Question: I have a number of vaguely rectangular 2D figures that need to be smoothed. A simplified example:
'''
fig, ax1 = plt.subplots(1,1, figsize=(3,3))
xs1 = [-0.25, -0.625, -0.125, -1.25, -1.125, -1.25, 0.875, 1.0, 1.0, 0.5, 1.0, 0.625, -0.25]
ys1 = [1.25, 1.375, 1.5, 1.625, 1.75, 1.875, 1.875, 1.75, 1.625, 1.5, 1.375, 1.25, 1.25]
ax1.plot(xs1, ys1)
ax1.set_ylim(0.5,2.5)
ax1.set_xlim(-2,2) ;
'''

I have tried scipy.interpolate.RectBivariateSpline but that apparently wants data at all the points (e.g. for a heat map), and scipy.interpolate.interp1d but that, reasonably enough, wants to generate a 1d smoothed version.
What is an appropriate method to smooth this?
to revise/explain my goal a little better. I don't need the lines to go through all the points; in fact I'd prefer that they not go through all the points, because there are clear outlier points that "should" be averaged with neighbors, or some similar approach. I've included a crude manual sketch of the start of what I have in mind above.
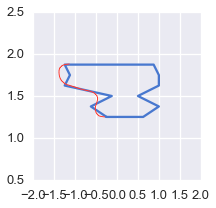
Answer: Chaikin's corner cutting algorithm might be the ideal approach for you. For a given polygon with vertices as P0, P1, ...P(N-1), the corner cutting algorithm will generate 2 new vertices for each line segment defined by P(i) and P(i+1) as
Q(i) = (3/4)P(i) + (1/4)P(i+1)
R(i) = (1/4)P(i) + (3/4)P(i+1)
So, your new polygon will have 2N vertices. You can then apply the corner cutting on the new polygon again and repeatedly until the desired resolution is reached. The result will be a polygon with many vertices but they will look smooth when displayed. It can be proved that the resulting curve produced from this corner cutting approach will converge into a quadratic B-spline curve. The advantage of this approach is that the resulting curve will never over-shoot. The following pictures will give you a better idea about this algorithm (pictures taken from <URL>
Original Polygon

Apply corner cutting once

Apply corner cutting one more time

See this <URL> for more details for Chaikin's corner cutting algorithm.